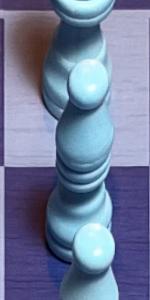
Label: Bishop_White